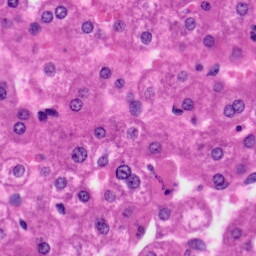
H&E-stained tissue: Liver